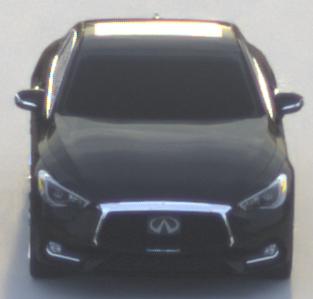
Make: Infiniti
Model: Q60 2.0t
Detailed model: Q60 (V37)
Model produced from: 2016/10
Model produced until: 2018/08
Doors: 2
Color: black
Road condition: dry road
Daytime: sunrise or sunset
Contrast: low contrast